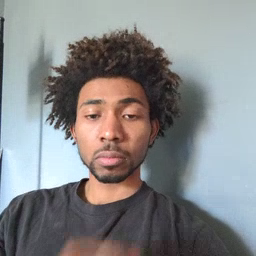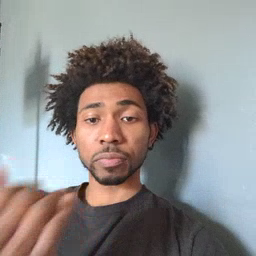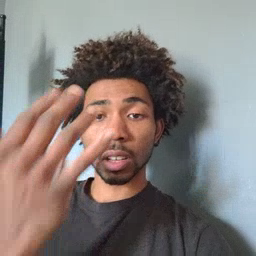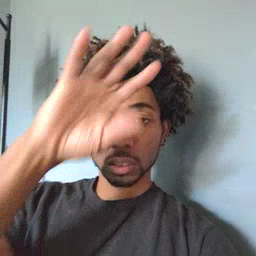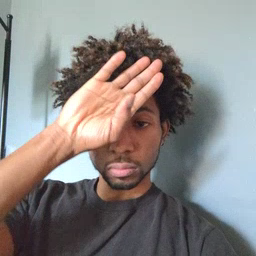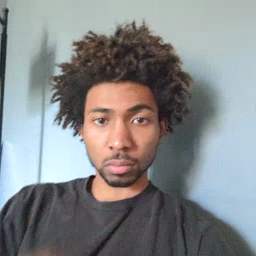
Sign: fireman